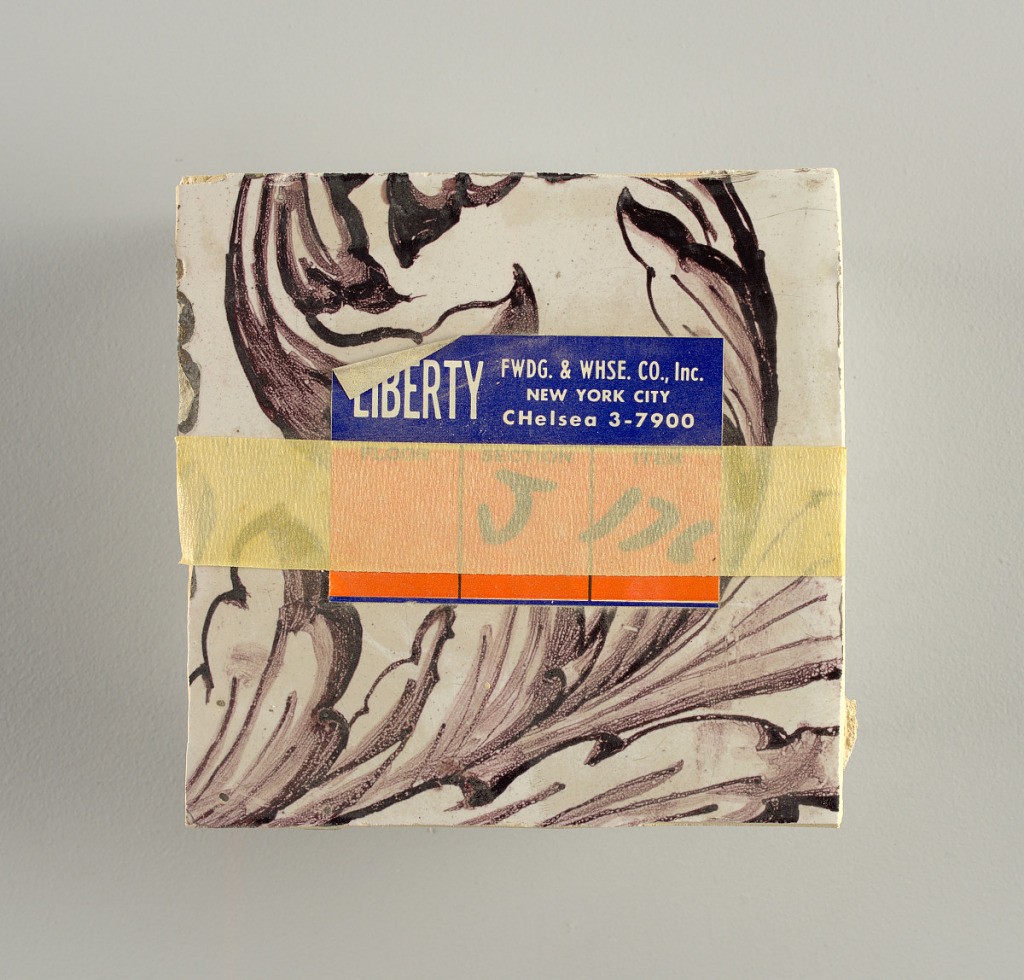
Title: Wall facing
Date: ca. 1725
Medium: tin-glazed earthenware, underglaze
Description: Two vertical rectangles, twenty-three tiles high.  A) Nine tiles wide at top; seven tiles wide at bottom.  B) Ten and one-half tiles wide.

Arabesque design of foliage.  A) with centered figure of Justice under a canopy.  B) with centered urn.